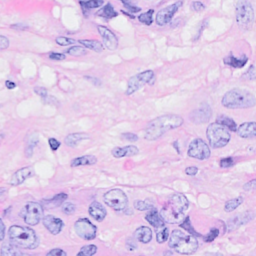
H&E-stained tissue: Breast